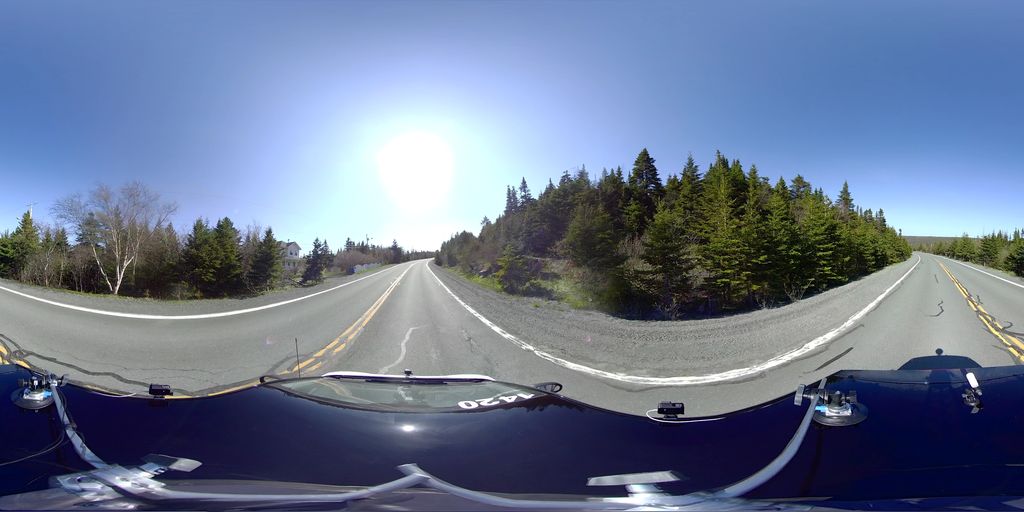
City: st_johns